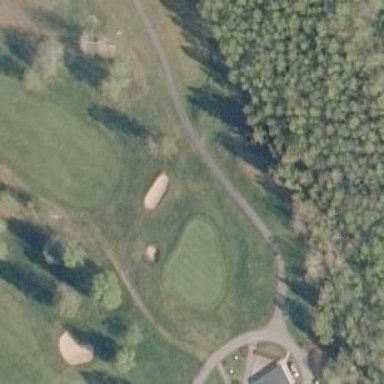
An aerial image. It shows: Pathway for golfing.